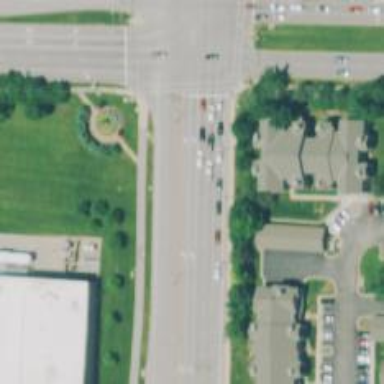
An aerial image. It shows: Road with dash markings.